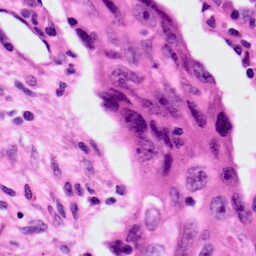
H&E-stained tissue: Lung